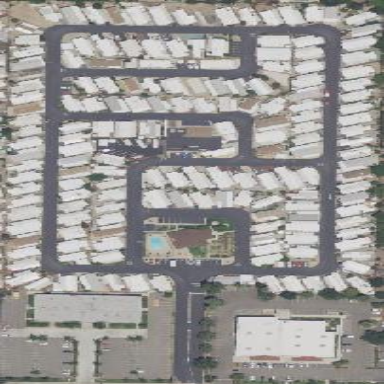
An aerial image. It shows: Residential area designated as trailer park.